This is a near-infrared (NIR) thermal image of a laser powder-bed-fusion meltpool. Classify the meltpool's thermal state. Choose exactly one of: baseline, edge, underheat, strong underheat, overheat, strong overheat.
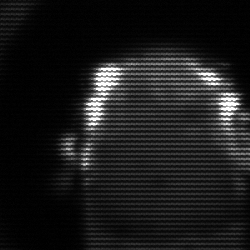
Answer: baseline